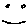
Label: smiley face